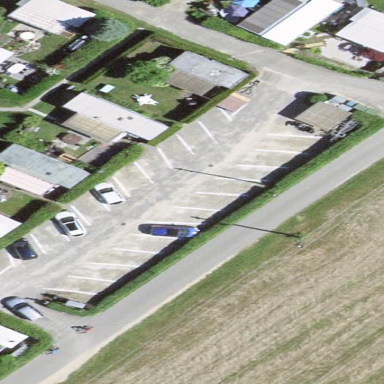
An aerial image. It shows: Parking area with surface.